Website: home-depot
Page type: billing-address
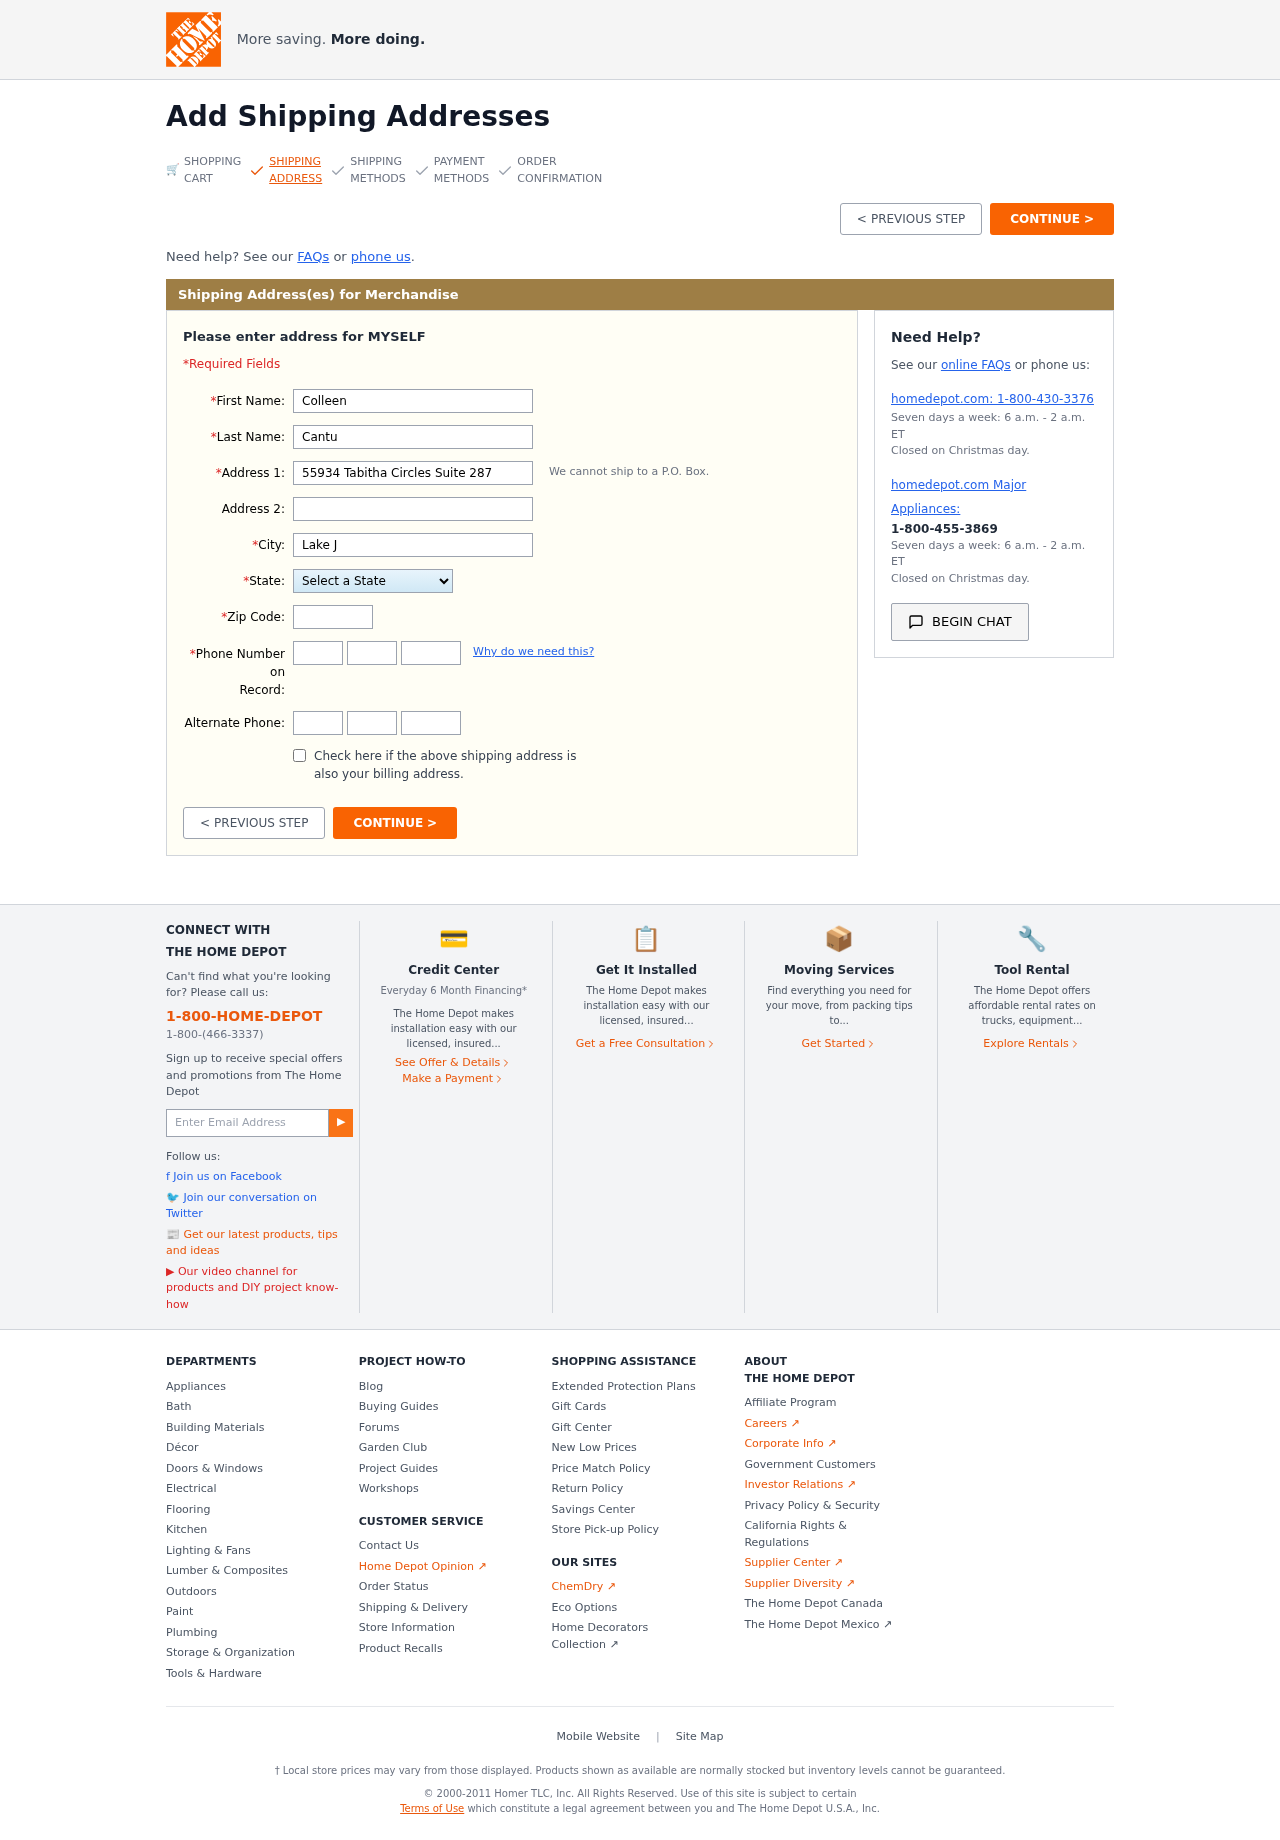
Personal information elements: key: PII_STATE
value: Virginia
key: PII_FIRSTNAME
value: Colleen
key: PII_LASTNAME
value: Cantu
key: PII_STREET
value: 55934 Tabitha Circles Suite 287
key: PII_CITY
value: Lake John
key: PII_POSTCODE
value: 74914
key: PII_PHONE_AREA
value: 709
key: PII_PHONE_PREFIX
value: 626
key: PII_PHONE_LINE
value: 6567